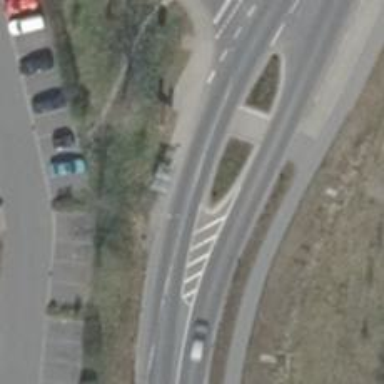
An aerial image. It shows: Public transport stop position.